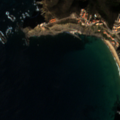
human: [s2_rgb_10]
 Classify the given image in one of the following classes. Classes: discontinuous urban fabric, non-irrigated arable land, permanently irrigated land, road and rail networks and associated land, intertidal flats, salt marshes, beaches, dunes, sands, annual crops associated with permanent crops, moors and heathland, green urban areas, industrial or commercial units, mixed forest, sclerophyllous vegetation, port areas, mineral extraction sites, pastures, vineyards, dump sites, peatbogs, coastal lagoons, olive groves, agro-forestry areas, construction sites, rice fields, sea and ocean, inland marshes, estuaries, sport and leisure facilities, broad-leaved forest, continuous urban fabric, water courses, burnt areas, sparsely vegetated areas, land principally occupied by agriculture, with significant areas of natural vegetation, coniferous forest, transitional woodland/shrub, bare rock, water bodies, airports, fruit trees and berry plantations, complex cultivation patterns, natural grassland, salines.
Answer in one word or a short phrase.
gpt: discontinuous urban fabric, sclerophyllous vegetation, sea and ocean